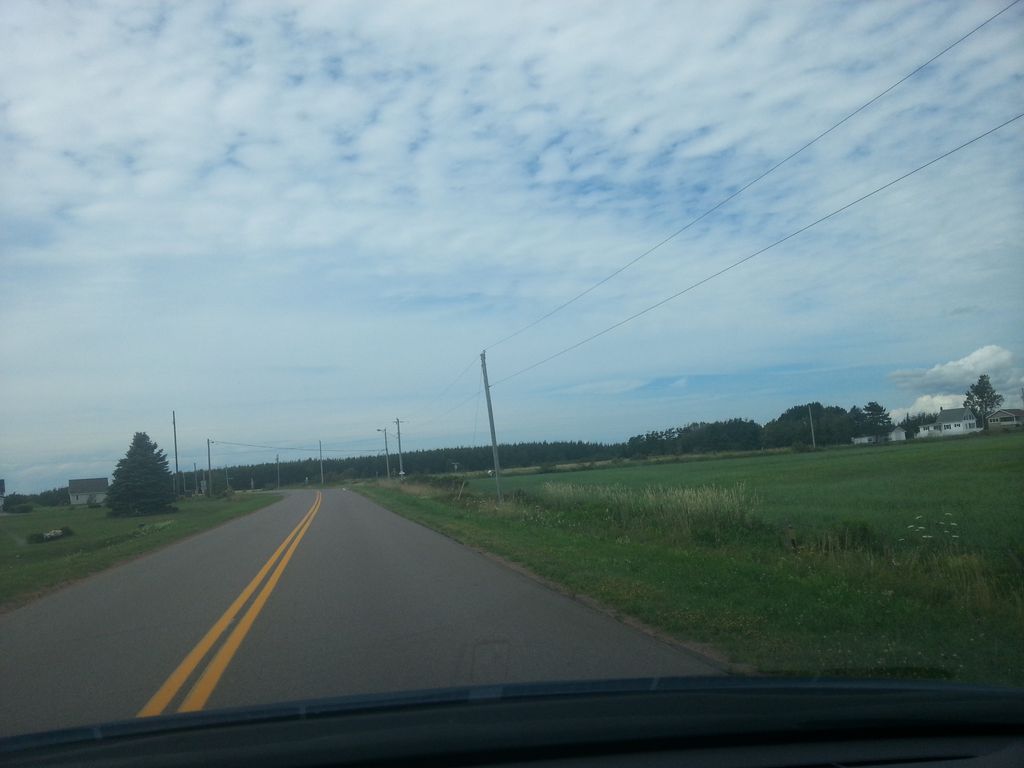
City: charlottetown